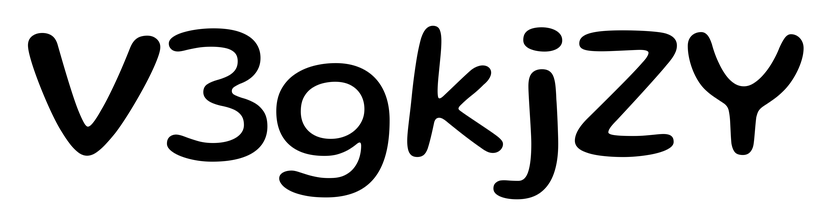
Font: Gluten_Regular